Question: I'm trying to build a confirmation window that lists to the user all the changes he has made on a given object.
I have already built eh backend that is simply a 'Dictionary<string, IConfirmation>' that lists confirmations that should be made.
However I don't know how to generate a template for each of them that would look like the mockup below, and load them all in a confirmation window after that.
I've already looked at the <URL>.
Any idea? Thanks in advance for your help!

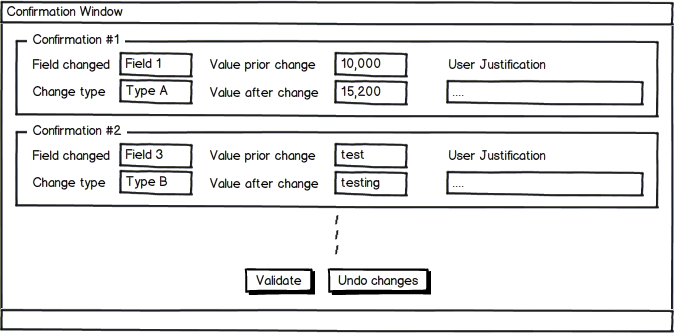
Answer: Don't expect for code since you didn't provide any code to start with :). But 'DataTemplate' seems to be the right option for this, in my opinion. The above MSDN link you posted shows exactly how to use 'DataTemplate' in detailed, step by step manner. You can just follow what explained there, and change 'TextBlocks' to 'TextBoxes' or any other input control you want to use. Using input controls shouldn't be an issue for 'DataTemplate' as long as you use DataBinding in two way mode.